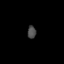
Tissue: skin
Cell type: Epithelial cells
Senescence score: 0.6962
Nuclear area (px): 107
Mean DAPI intensity: 72.794